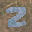
Label: 2